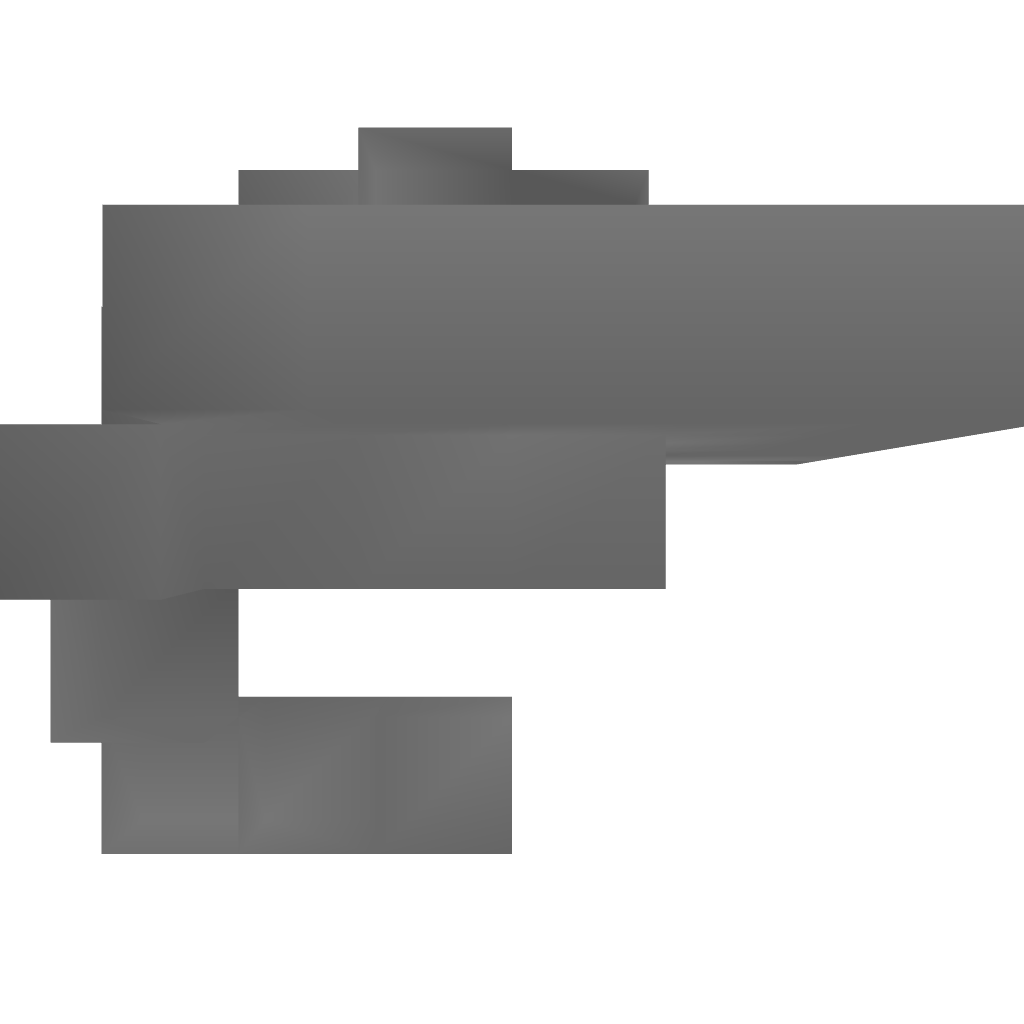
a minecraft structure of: Compact Equipping Machine bad low quality